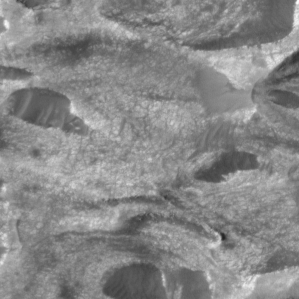
Label: non_frost